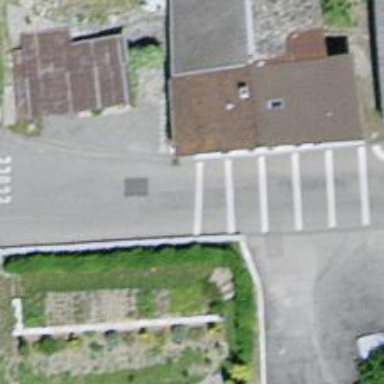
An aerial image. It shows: Asphalt road in living street.